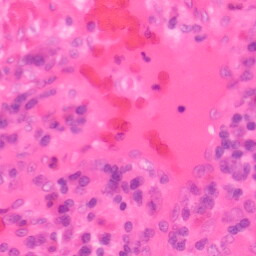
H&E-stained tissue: Colon